Field crop: maize
Growth stage: 2
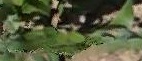
Species: maize